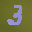
Label: 3